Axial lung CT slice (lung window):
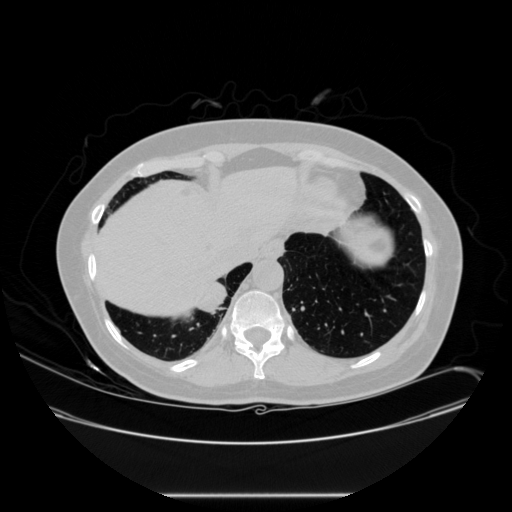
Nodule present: yes
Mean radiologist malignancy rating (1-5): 3.667